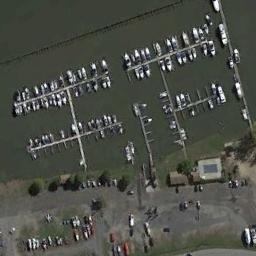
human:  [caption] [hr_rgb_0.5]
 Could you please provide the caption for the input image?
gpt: Many ships are neatly moored on the sea next to the harbor next to the road, And there are some empty seats .

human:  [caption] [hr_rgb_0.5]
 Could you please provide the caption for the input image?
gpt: There are many cars near the harbor .

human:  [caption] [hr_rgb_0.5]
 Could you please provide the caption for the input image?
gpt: The harbor has lots of neatly docked boats and lots of boats are in the open area on the shore .

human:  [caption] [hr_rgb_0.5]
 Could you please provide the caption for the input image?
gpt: There was a lot of traffic along the harbor shore .

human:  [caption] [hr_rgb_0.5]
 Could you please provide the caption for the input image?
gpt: There are some ships and some cars at the harbor .